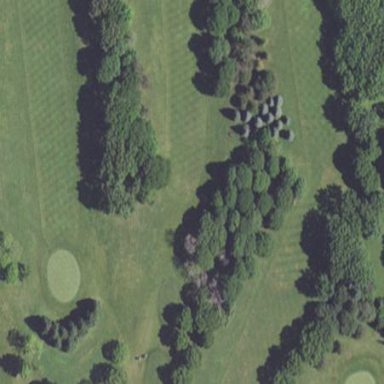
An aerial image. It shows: Golf fairway surrounded by grass.